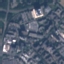
Label: Industrial